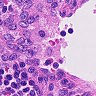
Metastatic tissue present: no